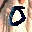
Label: 0